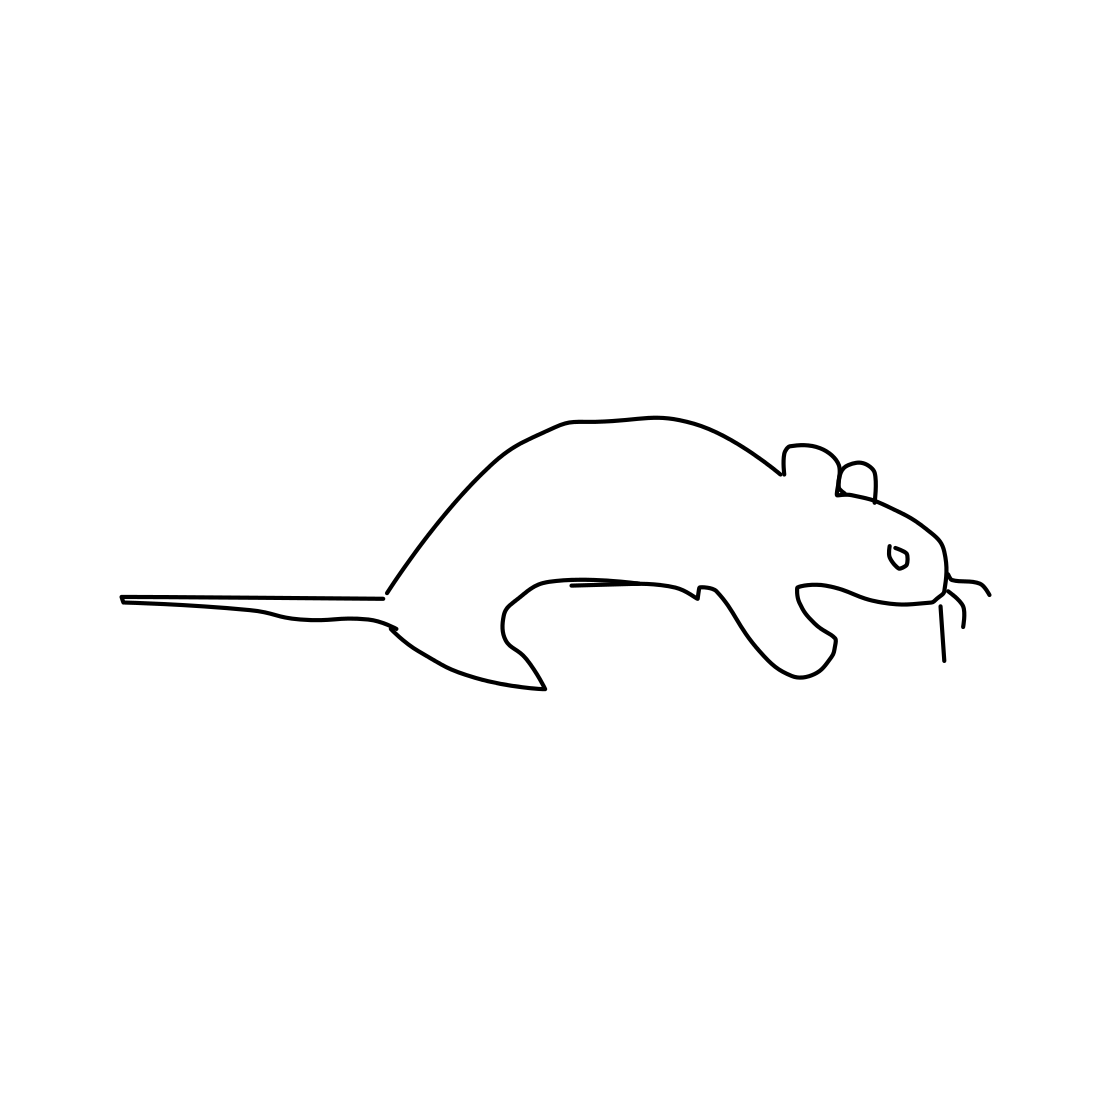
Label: mouse (animal)